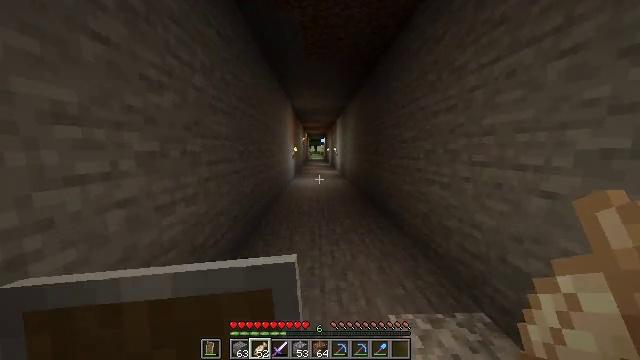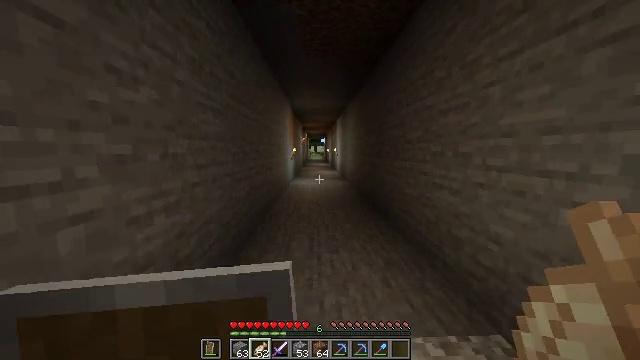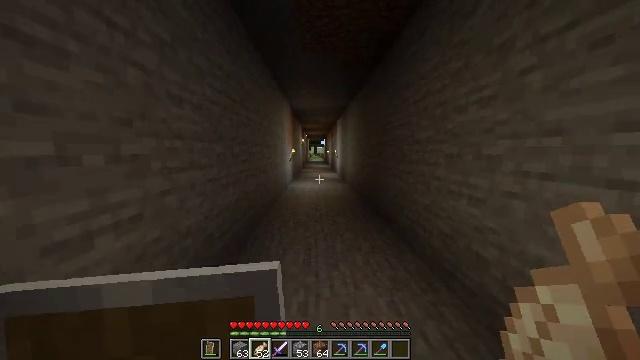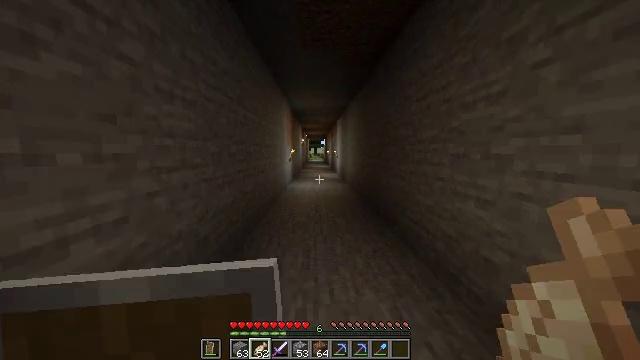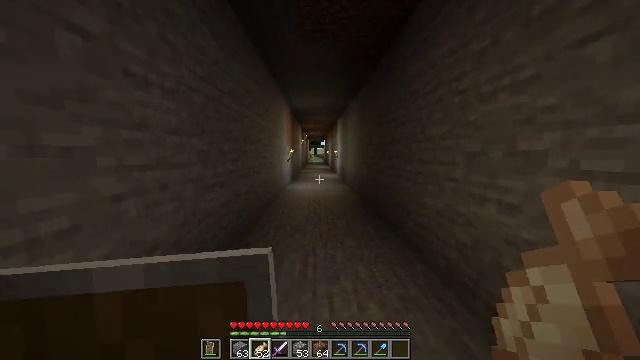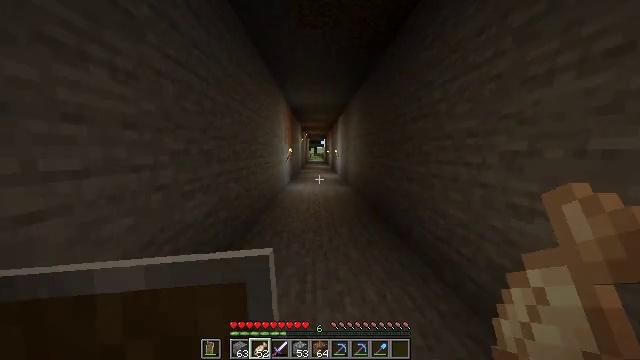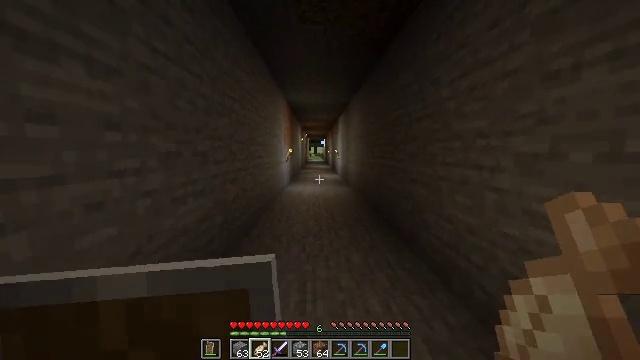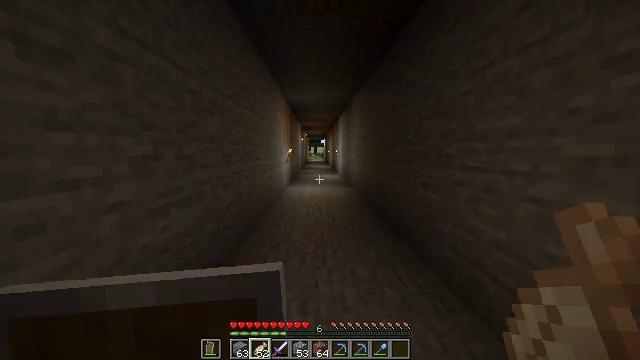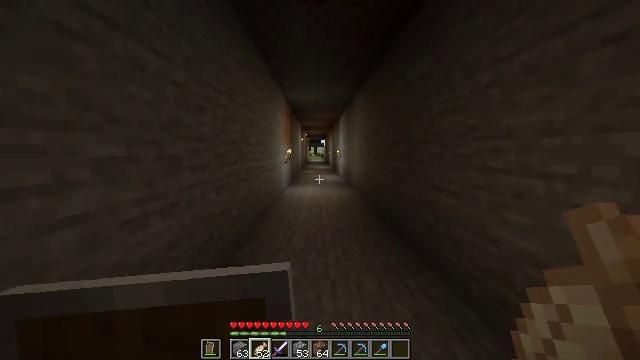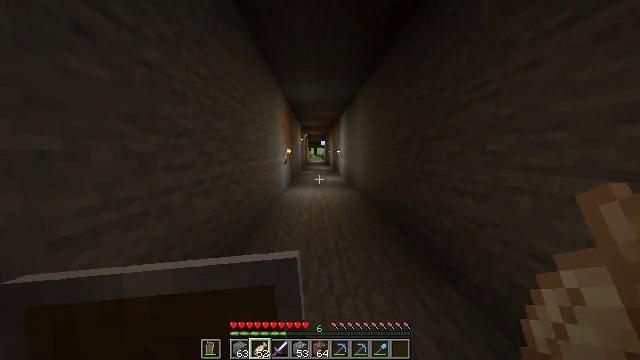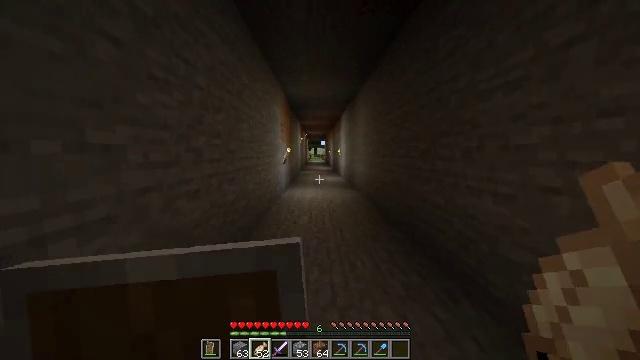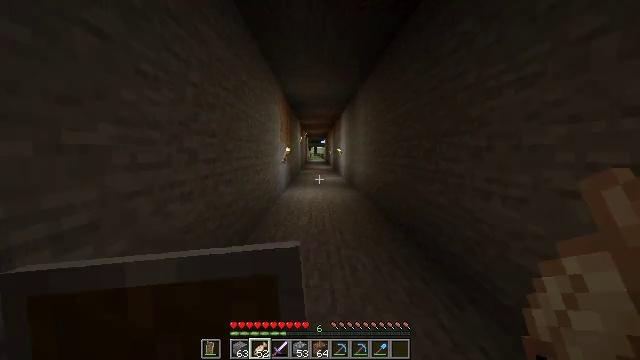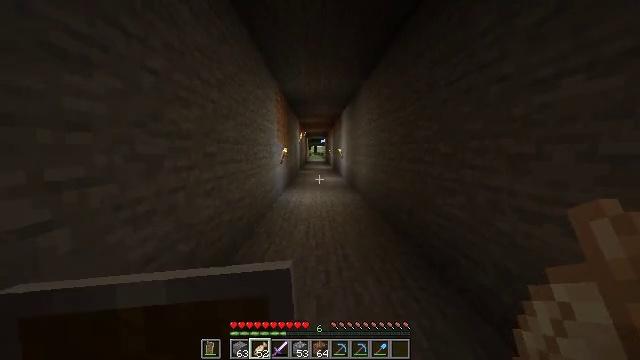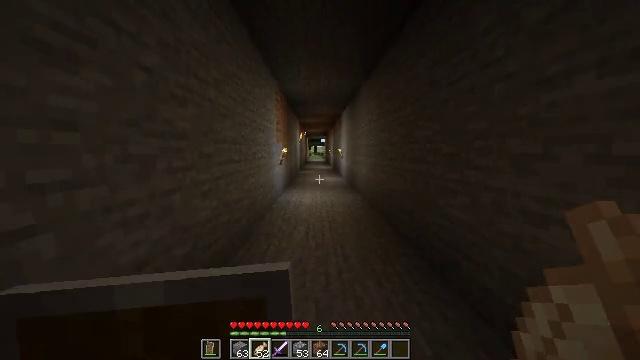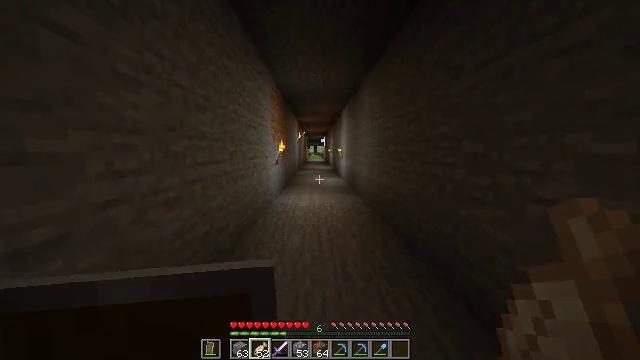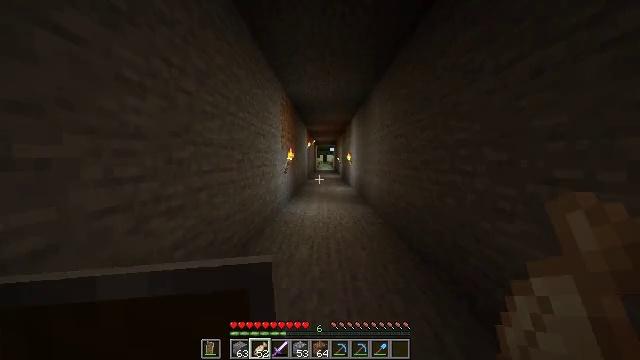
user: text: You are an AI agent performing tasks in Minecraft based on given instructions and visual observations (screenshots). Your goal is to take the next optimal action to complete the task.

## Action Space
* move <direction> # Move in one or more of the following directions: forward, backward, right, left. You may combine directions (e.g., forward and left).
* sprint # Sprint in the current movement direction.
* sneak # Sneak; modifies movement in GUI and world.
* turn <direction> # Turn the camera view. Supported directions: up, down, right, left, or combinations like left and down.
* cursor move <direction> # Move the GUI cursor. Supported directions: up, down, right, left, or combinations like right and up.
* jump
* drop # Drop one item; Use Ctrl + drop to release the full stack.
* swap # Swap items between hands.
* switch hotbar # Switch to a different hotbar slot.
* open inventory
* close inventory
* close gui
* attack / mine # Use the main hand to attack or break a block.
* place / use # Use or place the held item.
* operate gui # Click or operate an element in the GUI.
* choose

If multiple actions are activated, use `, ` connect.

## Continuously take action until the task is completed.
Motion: motion action
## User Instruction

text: Open the crafting table and craft stone brick slabs.
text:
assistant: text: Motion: move forward
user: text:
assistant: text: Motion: move forward
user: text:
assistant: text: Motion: move forward
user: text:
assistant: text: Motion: move forward
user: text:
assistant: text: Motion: move forward
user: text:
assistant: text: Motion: move forward
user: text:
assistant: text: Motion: move forward
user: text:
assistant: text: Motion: move forward
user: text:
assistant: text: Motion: move forward
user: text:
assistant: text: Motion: move forward
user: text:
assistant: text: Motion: move forward
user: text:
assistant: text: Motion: move forward
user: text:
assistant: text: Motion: move forward
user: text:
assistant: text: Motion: move forward
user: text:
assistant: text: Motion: move forward, turn left and up
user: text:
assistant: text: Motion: move forward, turn left and up
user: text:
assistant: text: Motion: move forward
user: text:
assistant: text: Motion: move forward
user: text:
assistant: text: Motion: move forward
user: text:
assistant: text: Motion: move forward
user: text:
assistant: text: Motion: move forward, turn right and down
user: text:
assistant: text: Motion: move forward, turn right and down
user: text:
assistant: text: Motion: move forward, turn right
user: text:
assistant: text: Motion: move forward, turn right
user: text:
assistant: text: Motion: move forward
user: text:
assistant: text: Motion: move forward
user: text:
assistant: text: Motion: move forward
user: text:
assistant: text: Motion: move forward
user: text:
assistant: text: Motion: move forward, turn left
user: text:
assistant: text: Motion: move forward, turn left